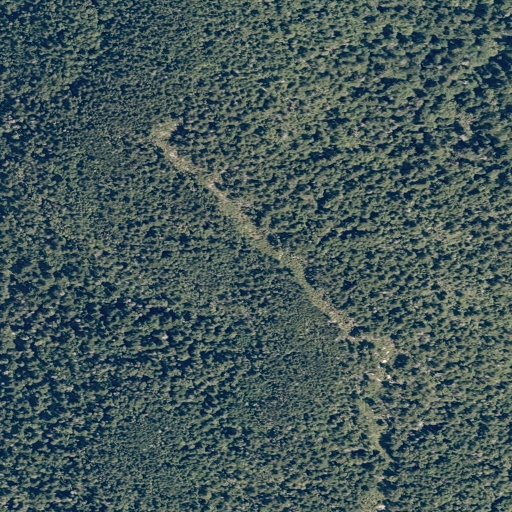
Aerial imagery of mountain in Maine named Stewart Mountain containing evergreen forest and mixed forest